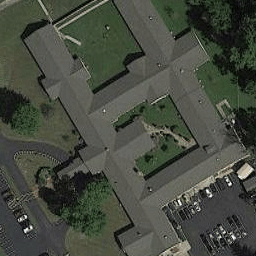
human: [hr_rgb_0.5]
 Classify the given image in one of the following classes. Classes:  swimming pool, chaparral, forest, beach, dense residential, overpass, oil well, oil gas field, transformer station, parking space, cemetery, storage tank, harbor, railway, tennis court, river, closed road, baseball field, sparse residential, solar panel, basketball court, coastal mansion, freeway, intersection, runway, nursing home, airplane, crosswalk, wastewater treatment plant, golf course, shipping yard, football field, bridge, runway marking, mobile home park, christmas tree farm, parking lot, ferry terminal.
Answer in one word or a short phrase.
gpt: nursing home